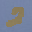
Label: 2